Question: I have a sql table where Im going to store every employee time record (IN and OUT).
The table schema is:

So, in order to make easier the calculation for working hours, vacations, holidays, etc.. I would like also to include into the same table a new field:
- 'isweekday'
But also want to know the day (monday, tuesday, etc.) I was thinking on a datatype from 1 to 7 where 1 is Monday and 7 is Sunday.
Any advice or recomendation? In C# or SQL does Monday equals to first day of week?
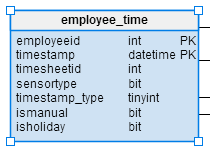
Answer: Adding the 'isholiday' flag is quite useful. The alternative is to look up holidays in a table, but having the data directly in the record is easy. And, because you already have bit flags, one more flag will probably not make the field any larger.
Identifying the day of week or weekends is less useful. SQL Server already provides functions to do this, notably 'datepart()' and 'datename()'.
There are some circumstances where these can be difficult to use. For instance, if you have to write code that runs on any system, regardless of language and any local preferences for when the week starts, then storing the information in the record could be useful. That is, 'datepart()' and 'datename()' are not deterministic, because they depend on system parameters. However, for the majority of applications that are written for one culture, this is not much of an issue.
Also, under some circumstances that I could imagine, the overhead to call a system function might be larger than the time to read a value from a record. In a heavily CPU constrained environment, you might want to store the flags. However, I suspect that there would be other more important optimizations.